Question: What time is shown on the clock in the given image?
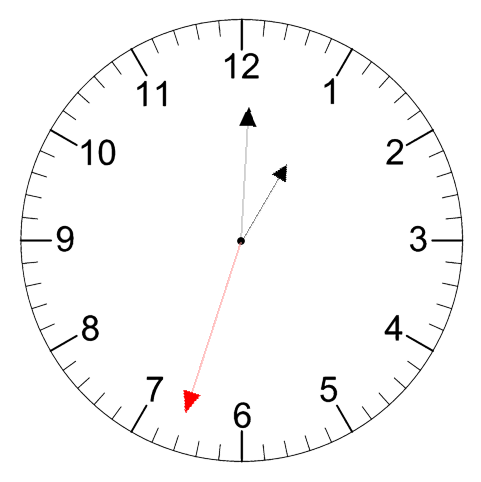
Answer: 01:00:33